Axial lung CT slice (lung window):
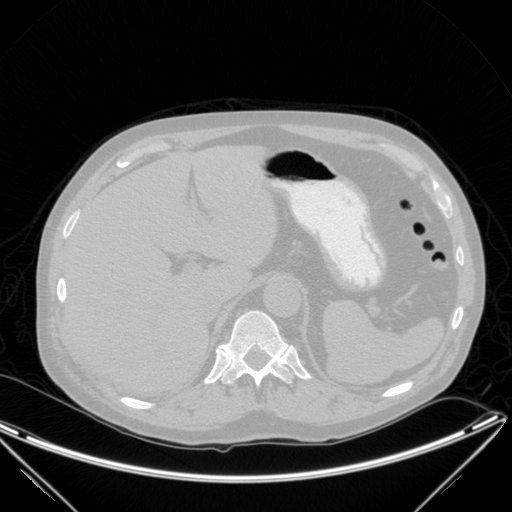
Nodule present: no